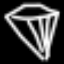
Label: diamond